Interaction volume radius: 5 \u00c5
Interaction volume height: 20 \u00c5
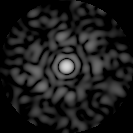
Disorder parameter: 0.8467